Field crop: maize
Growth stage: 2
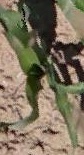
Species: maize